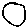
Label: circle